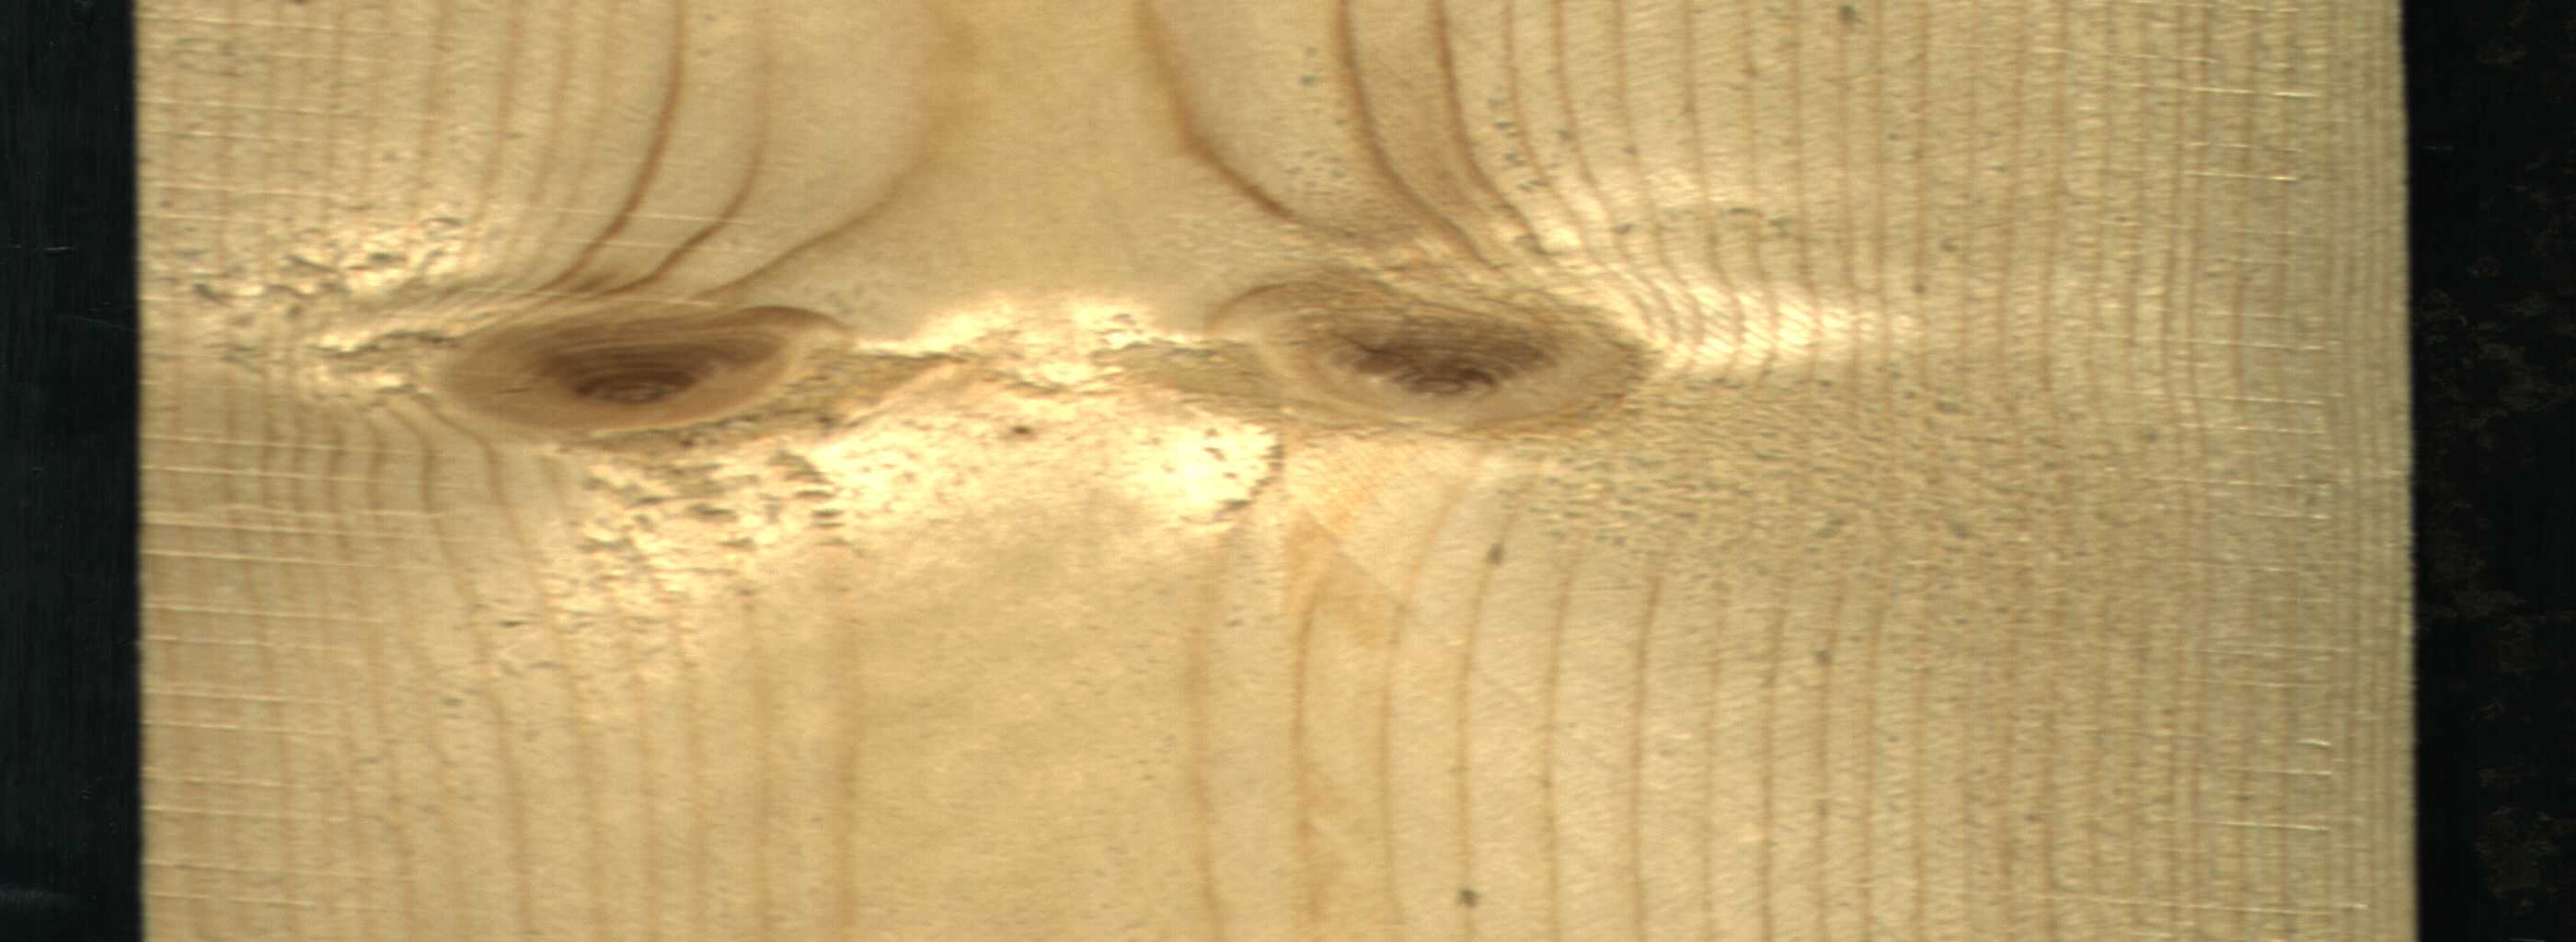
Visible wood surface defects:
Live_Knot
Live_Knot